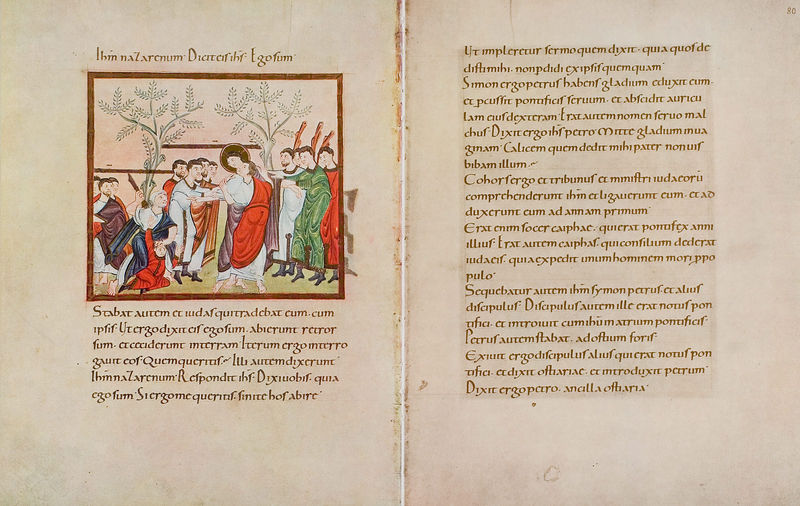
Titel: Codex Egberti
Institution: Trier, Stadtbibliothek/Stadtarchiv
Schlagwörter: bäume, frau, rot, bild, gewand, gold, mantel, gewänder, schrift, buch, seite, illustration, text, heiligenschein, seiten, jesus, flehen, mittelalter, jünger, maria, handschrift, rettung, latein, buchmalerei, bestrafung, buch#, bildzeichnung